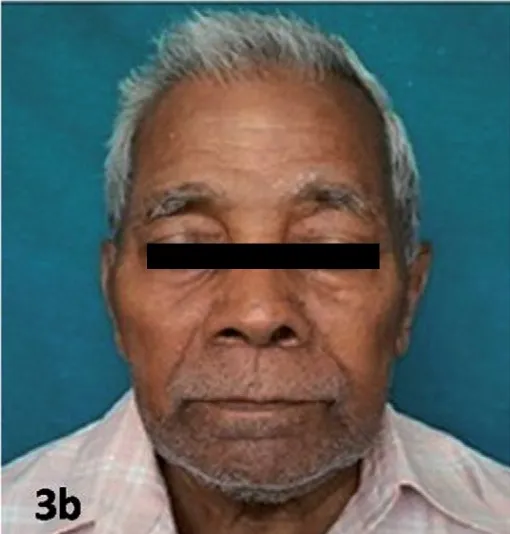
A) Histopathology of Plunging Ranula (H and E)-Pseudocystic cavity filled with mucin and mucinophages surrounded by capsule and adjacent minor salivary gland tissue-(x100). B) Postoperative extraoral view showing no evidence of relapse after two year follow up.
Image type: medical_photograph (other_medical_photograph)